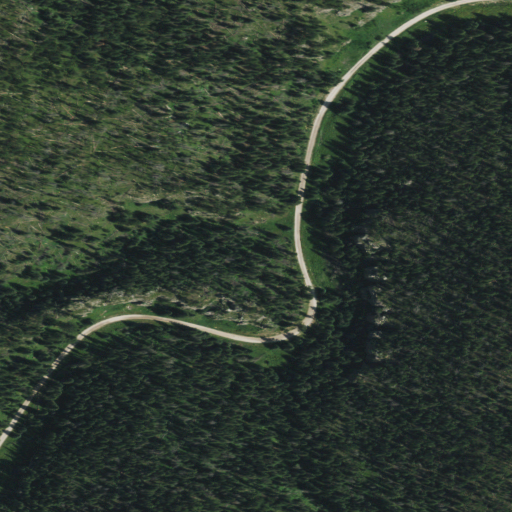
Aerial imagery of valley in South Dakota named Bombard Draw containing only evergreen forest